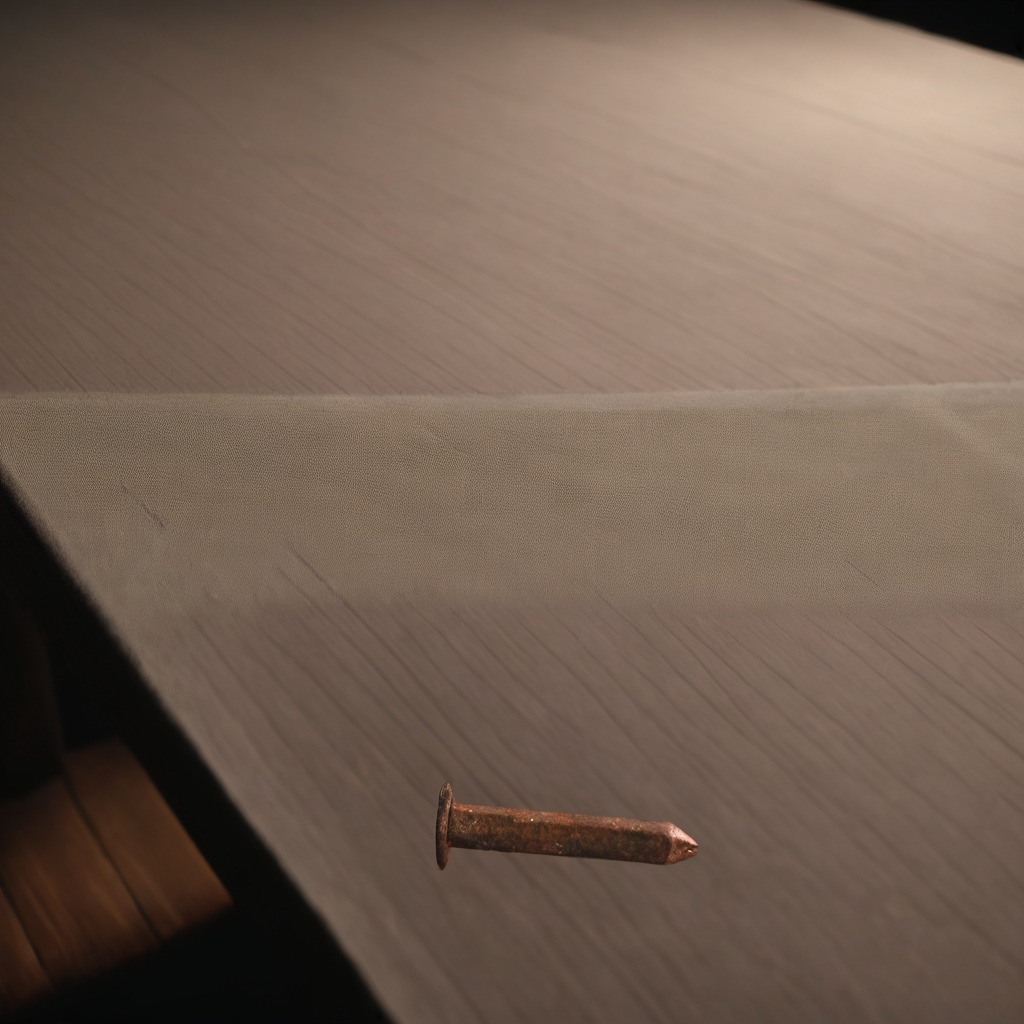
A iron nail is lying on a wooden table inside a workshop at night.